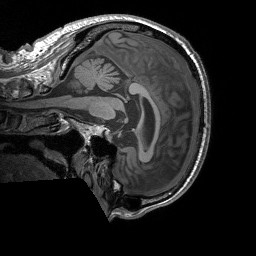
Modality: T1w
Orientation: sagittal
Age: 69
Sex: male
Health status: healthy
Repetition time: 1.9 s
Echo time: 0.00252 s